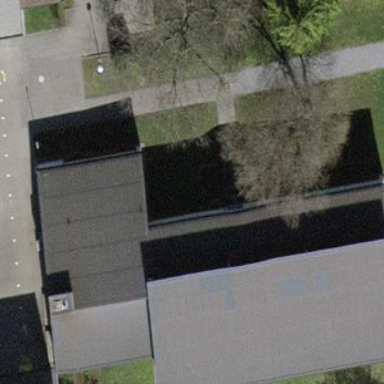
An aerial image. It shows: School building.